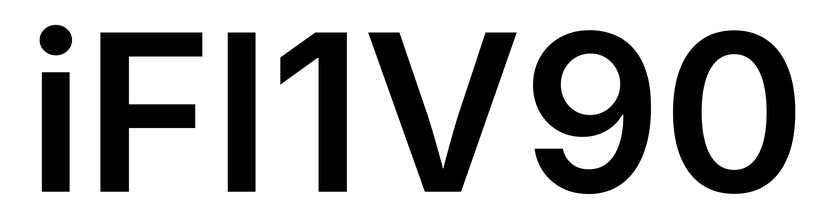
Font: Inter_SemiBold